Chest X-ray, PA view. Patient: 65 years old, sex M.
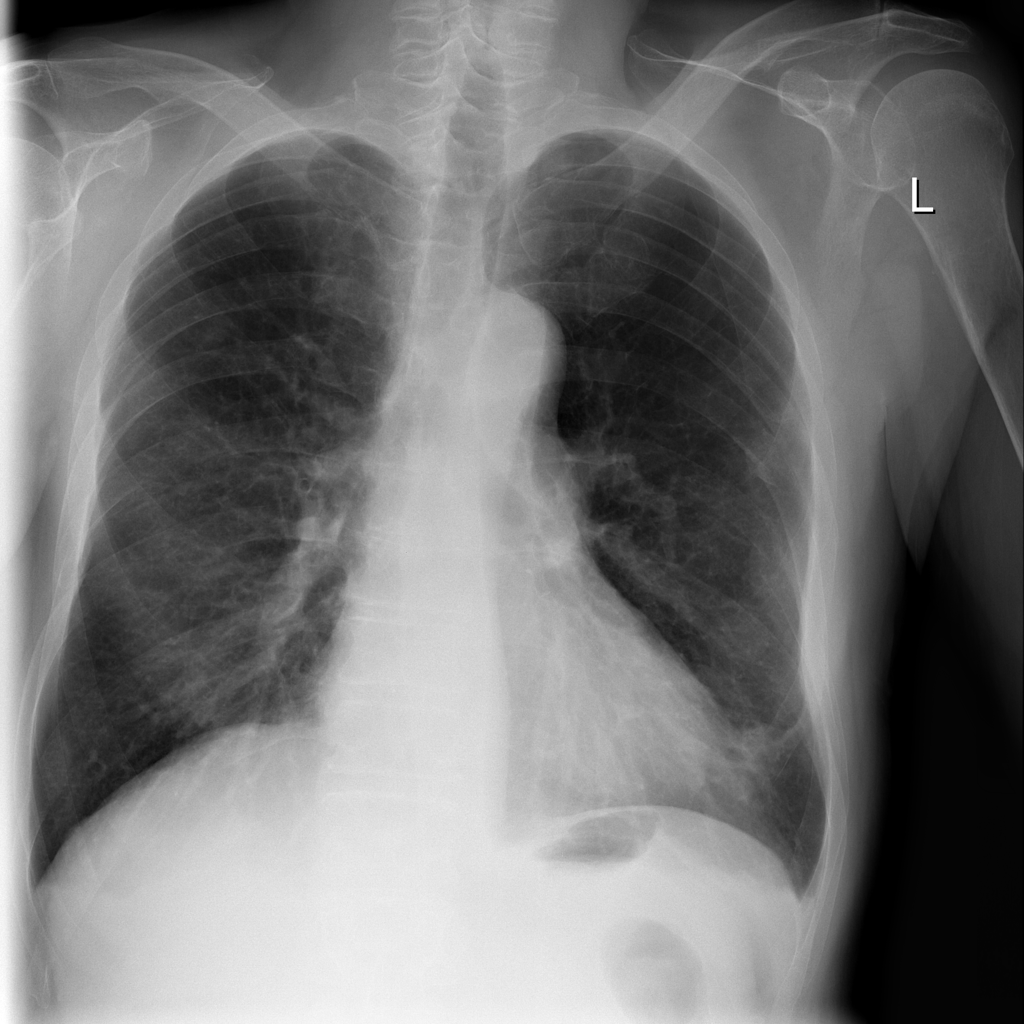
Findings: No Finding